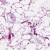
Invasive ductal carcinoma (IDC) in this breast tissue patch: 0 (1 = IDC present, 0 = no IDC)